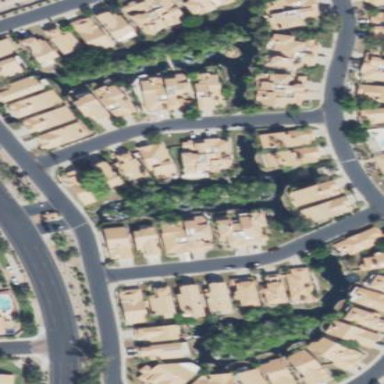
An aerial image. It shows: Gated residential area.